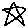
Label: star